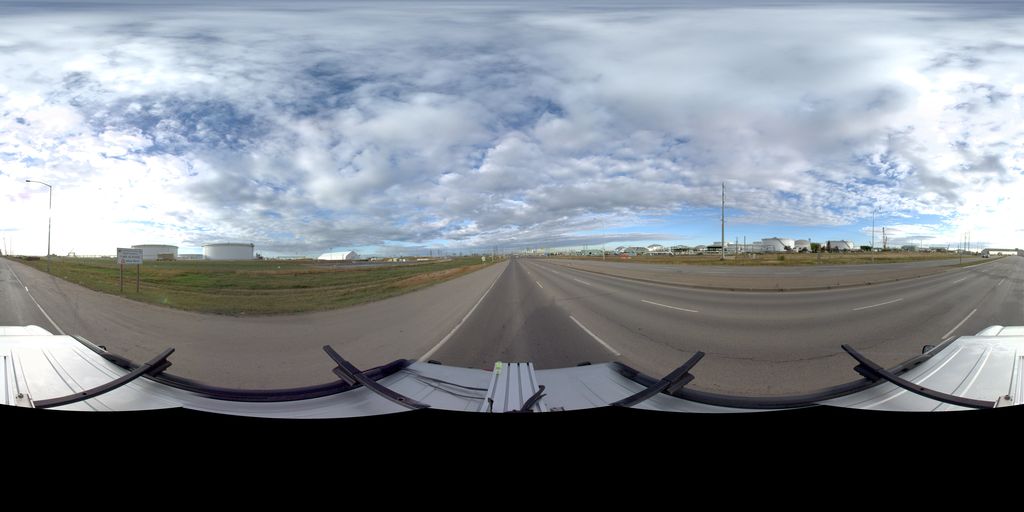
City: edmonton